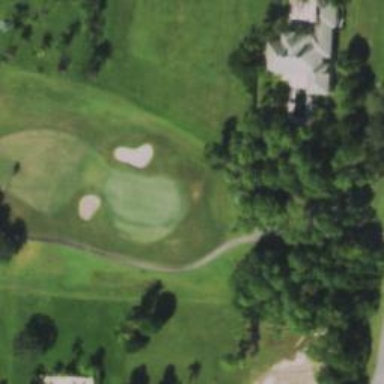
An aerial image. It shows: Footway that doubles as golf path.